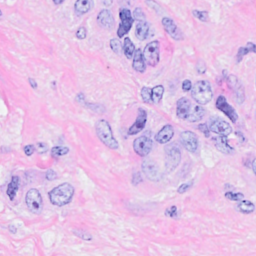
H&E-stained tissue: Breast